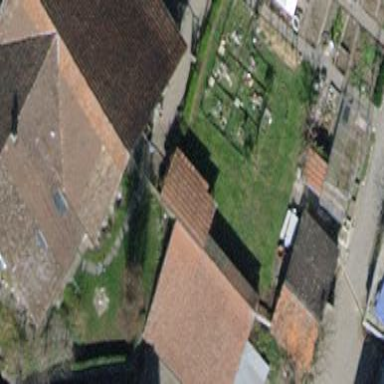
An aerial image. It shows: Shed building.